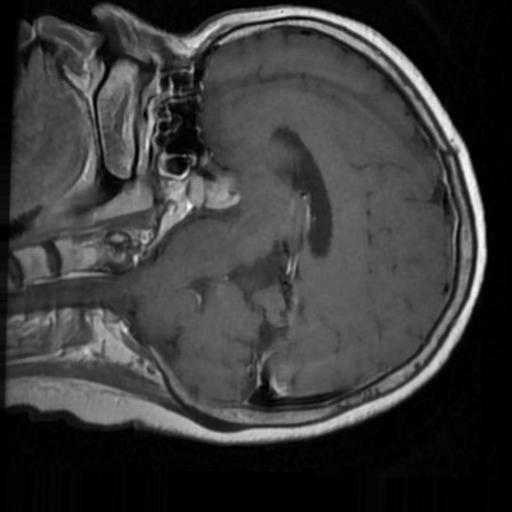
Label: brain_tumor